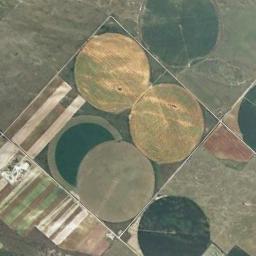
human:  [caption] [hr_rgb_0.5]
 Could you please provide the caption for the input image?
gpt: There are round fields in different areas .

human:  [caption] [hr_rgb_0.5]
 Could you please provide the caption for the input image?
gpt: There are some green circle farmland and bare square farmland .

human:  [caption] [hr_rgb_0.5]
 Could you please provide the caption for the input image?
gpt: Several circular farmlands with different colors are on the ground and some khaki rectangular farmlands beside .

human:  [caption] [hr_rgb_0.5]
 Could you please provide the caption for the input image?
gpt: Several green and tan mixed circular farmlands with incomplete gardens .

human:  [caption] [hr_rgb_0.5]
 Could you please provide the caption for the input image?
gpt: There are several circular farmlands of the same size .